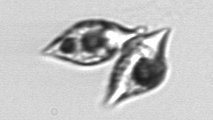
Label: Amphidinium